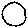
Label: circle